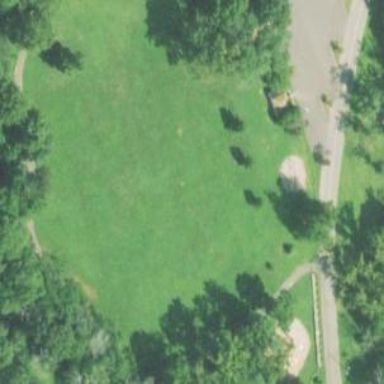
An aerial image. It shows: Area covered with lush green grass.